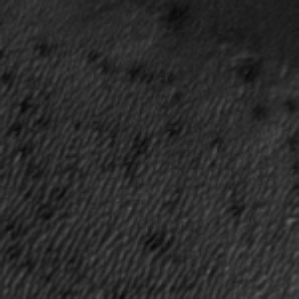
Label: frost